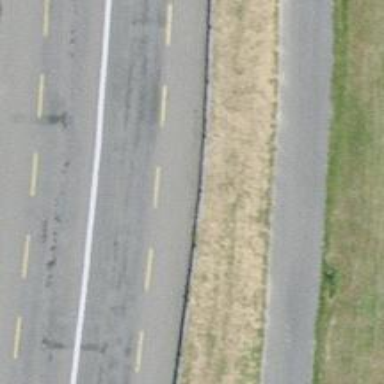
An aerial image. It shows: Cycle track alongside the road.